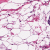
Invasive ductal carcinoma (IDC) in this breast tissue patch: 0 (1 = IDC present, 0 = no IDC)